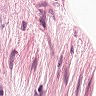
Metastatic tissue present: no